Current action and preconditions to check: trajectory_clear

Your task: For each precondition in the list above, predict whether it will hold at this action.

Consider the current scene as observed from the mobile robot's camera, and analyze the predicted future states of all dynamic agents (e.g., people, animals, vehicles, or any moving entities) within the NEXT SECOND.

IMPORTANT: Only answer "very likely" if you are absolutely certain—based on strong, clear evidence—that a dynamic agent will violate the precondition in the predicted future state. Do NOT answer "very likely" for unlikely, ambiguous, or low-probability risks.

Ask yourself for each precondition: Is there a high probability, with clear and convincing evidence, that the predicted future states of any dynamic agent will interfere with the predicted future state of the currently executing action within the NEXT SECOND, causing that precondition to fail?

Assess the risk level based on these predictions. Use "likely" or "very likely" if motions create a clear risk of interference.

Use "neutral" or "improbable" if agents are nearby but their predicted paths are clearly diverging or non-conflicting.

Failure Risk Categories: "very improbable", "improbable", "neutral", "likely", "very likely"

Answer Format: Output ONLY the probability_of_failure value from these categories: "very improbable", "improbable", "neutral", "likely", "very likely"

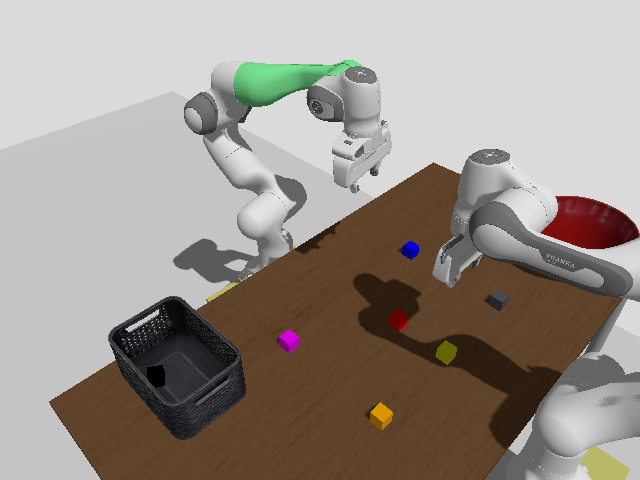

Answer: very improbable